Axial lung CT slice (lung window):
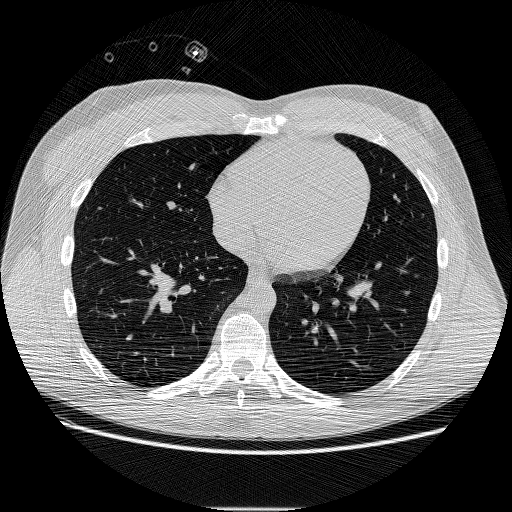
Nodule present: no